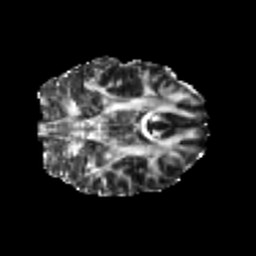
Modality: FA
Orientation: coronal
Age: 19
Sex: female
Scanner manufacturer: siemens
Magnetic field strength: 3 T
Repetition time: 3.5 s
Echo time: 0.104 s